Question: I'm looking for the resource identifier for the Android "Layers" icon that you see in the Google Maps app. It's used to select layers, and has 3 offset rectangles sitting on top of each other.

I've looked in the android.jar and can't find it. I've also looked at this site, but can't seem to find it. Is there a more complete gallery of built-in graphics?
<URL>
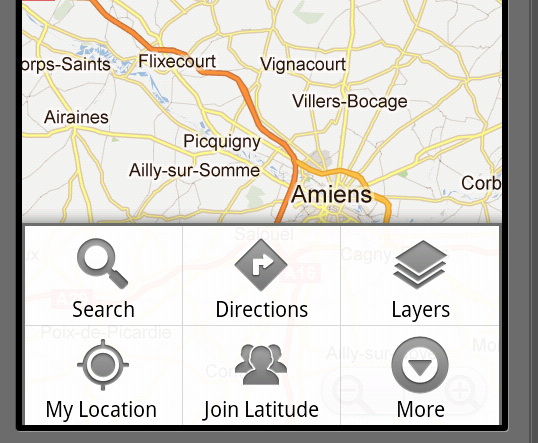
Answer: > I'm looking for the resource identifier for the Android "Layers" icon that you see in the Google Maps app.
Google Maps is not part of the Android SDK, nor part of the Android Open Source Project. Hence, that icon is not available, in all likelihood.
> Is there a more complete gallery of built-in graphics?
All of the drawables in the SDK are in your SDK installation on your development machine.